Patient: sex F, age 27
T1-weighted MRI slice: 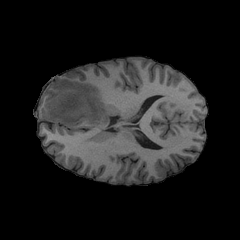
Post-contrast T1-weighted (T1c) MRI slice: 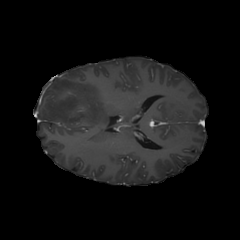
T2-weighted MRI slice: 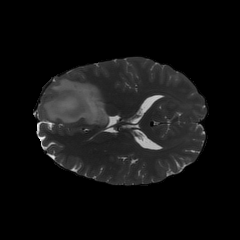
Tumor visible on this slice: yes
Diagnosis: Astrocytoma, IDH-mutant
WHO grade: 4